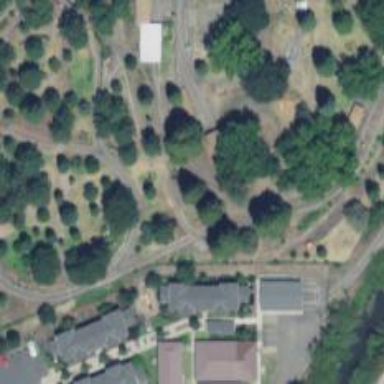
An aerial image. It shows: Miniature railway.